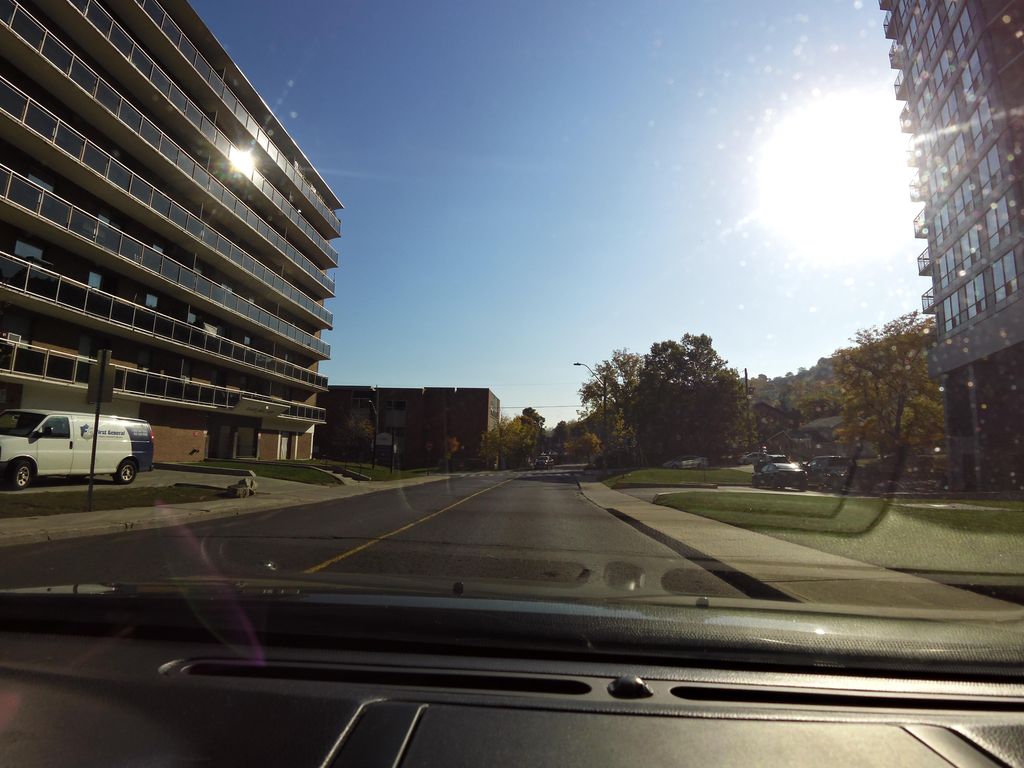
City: hamilton